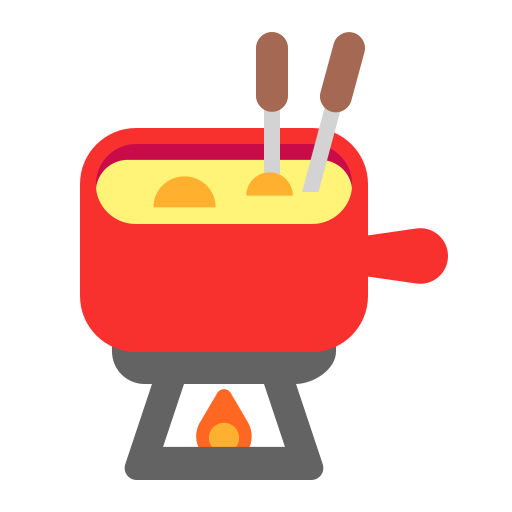
fondue flat